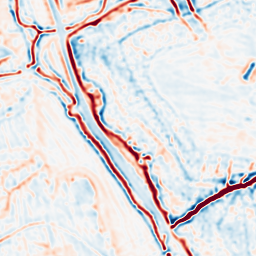
Category: multiscale
Decomposition family: log
Decomposition parameters: sigma: 2
Upsampling method: quadratic
Upsampling parameters: scale: 8
Upsampling scale: 8